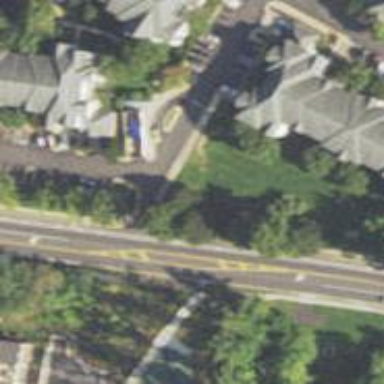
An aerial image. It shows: Asphalt road designated as living street.